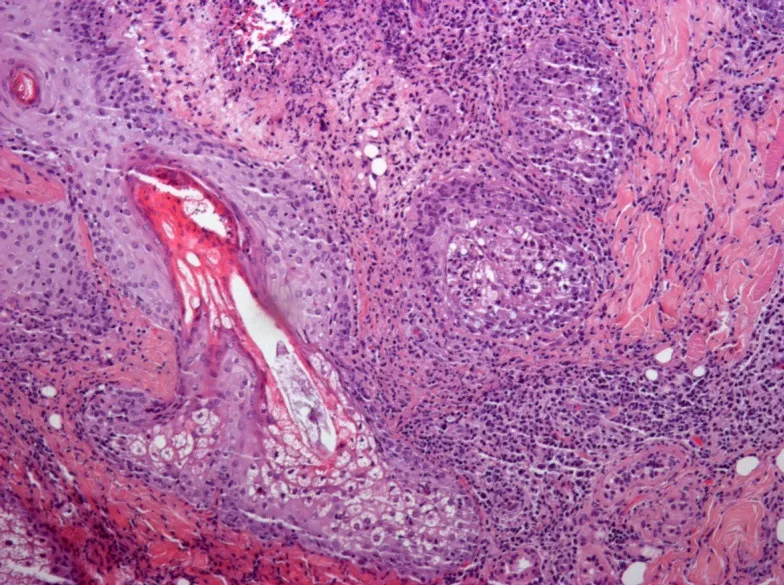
Skin biopsy (hematoxylin and eosin staining, x10). A mixed inflammatory infiltrate (arrow), without granuloma, related to pilosebaceous units, containing Demodex (star).
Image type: pathology (h&e)